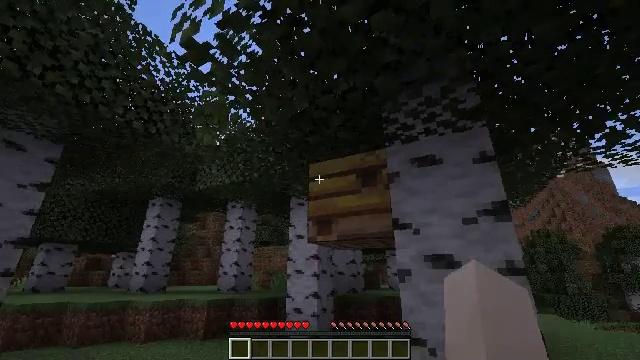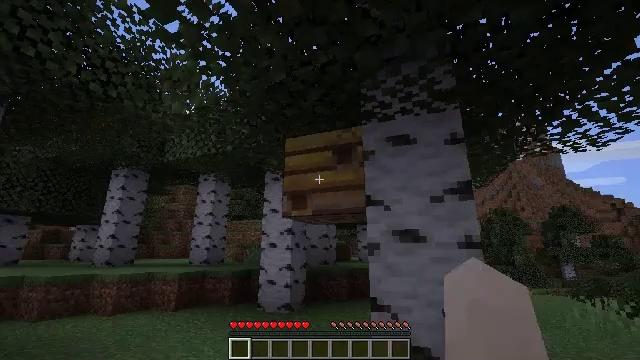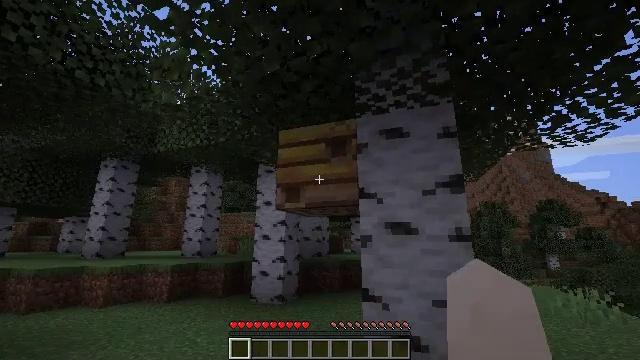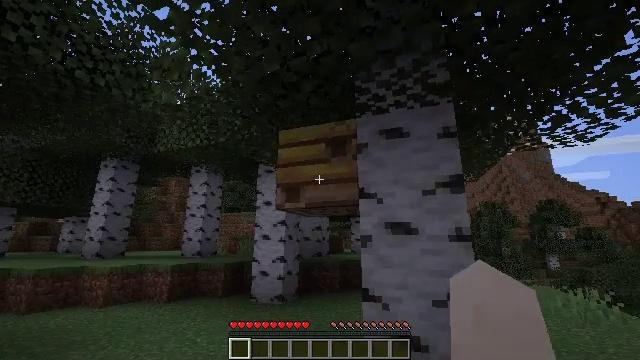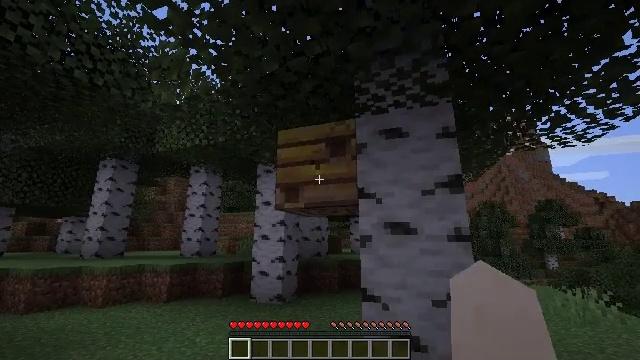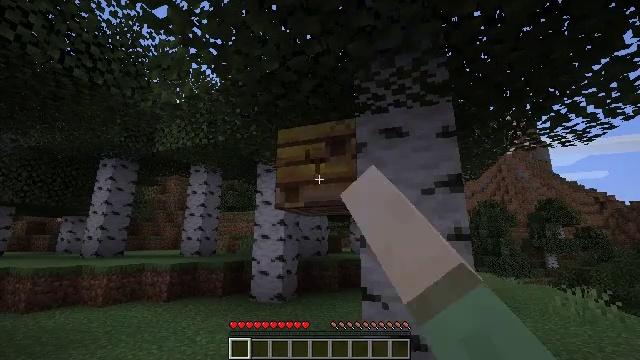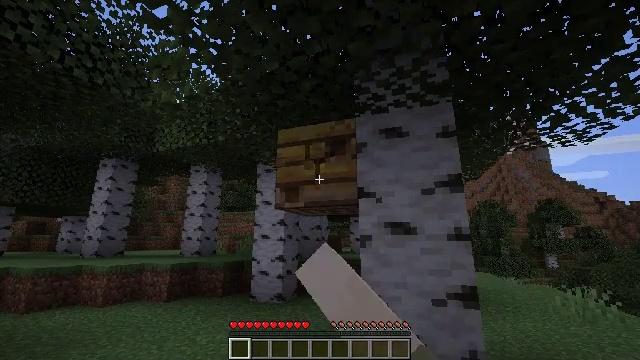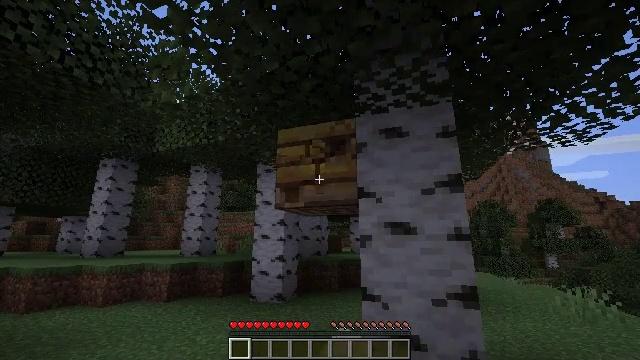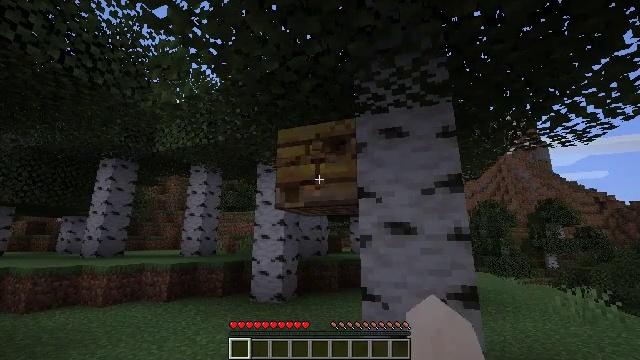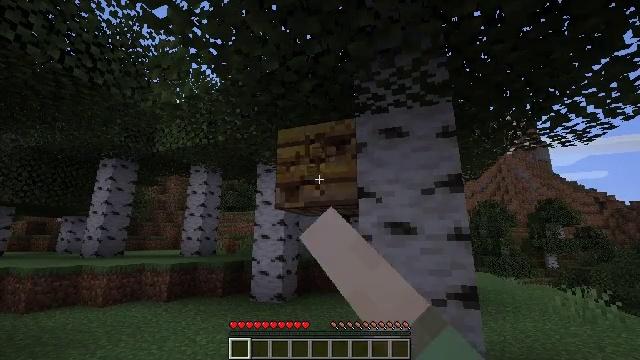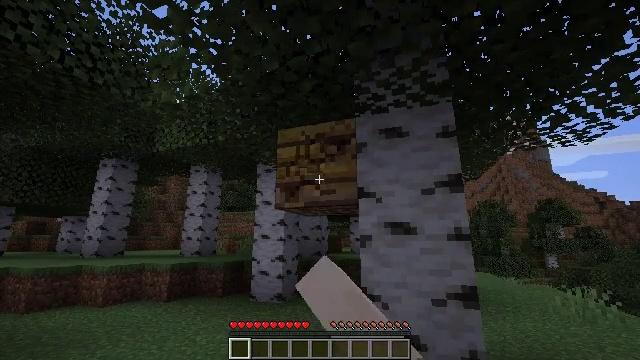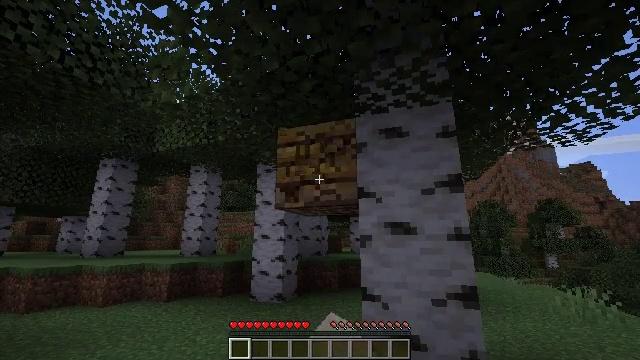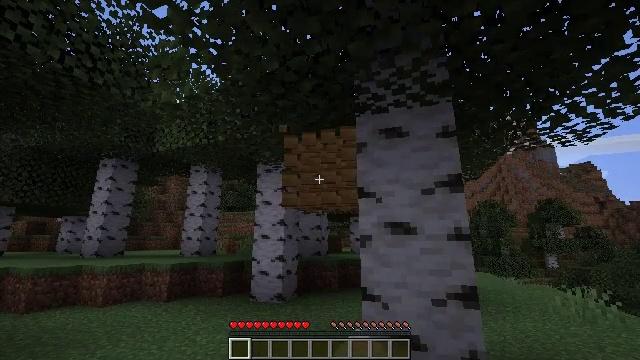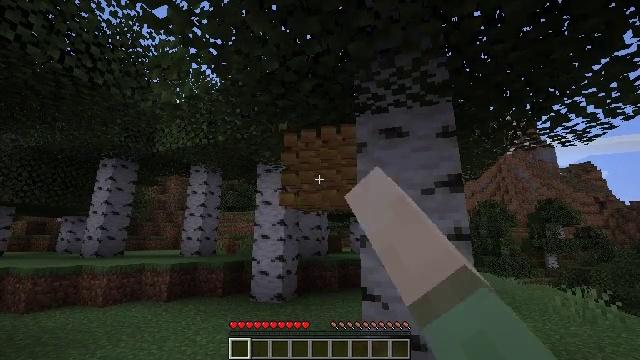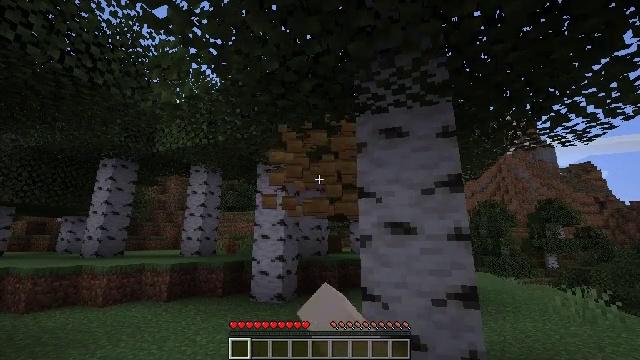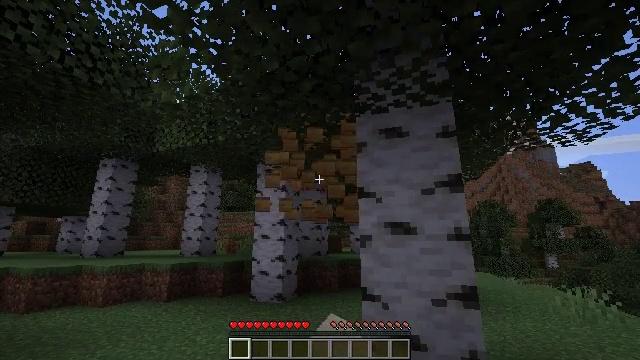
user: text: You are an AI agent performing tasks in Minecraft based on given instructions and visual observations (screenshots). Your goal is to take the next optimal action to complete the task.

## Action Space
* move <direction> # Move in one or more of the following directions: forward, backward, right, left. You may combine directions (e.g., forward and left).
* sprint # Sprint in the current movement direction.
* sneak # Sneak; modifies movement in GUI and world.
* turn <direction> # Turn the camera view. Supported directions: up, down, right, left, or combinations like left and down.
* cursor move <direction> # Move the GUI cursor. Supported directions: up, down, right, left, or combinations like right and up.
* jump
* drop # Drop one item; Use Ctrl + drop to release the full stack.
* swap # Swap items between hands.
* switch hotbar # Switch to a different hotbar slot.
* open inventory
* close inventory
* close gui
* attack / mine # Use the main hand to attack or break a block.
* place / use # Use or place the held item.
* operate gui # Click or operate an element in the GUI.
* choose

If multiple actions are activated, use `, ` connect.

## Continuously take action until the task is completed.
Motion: motion action
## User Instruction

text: Gather bee nest from a tree in the forest.
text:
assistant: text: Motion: turn right and down
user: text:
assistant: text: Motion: turn right and down
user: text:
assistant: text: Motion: no_op
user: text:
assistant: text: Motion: attack / mine
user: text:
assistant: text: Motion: attack / mine
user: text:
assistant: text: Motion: attack / mine
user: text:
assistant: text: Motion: attack / mine
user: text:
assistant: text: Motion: attack / mine
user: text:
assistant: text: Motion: attack / mine
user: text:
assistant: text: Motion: attack / mine
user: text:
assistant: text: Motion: attack / mine
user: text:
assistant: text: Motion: attack / mine
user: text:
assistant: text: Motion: attack / mine
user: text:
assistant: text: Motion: attack / mine
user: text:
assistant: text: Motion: attack / mine
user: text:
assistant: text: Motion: attack / mine
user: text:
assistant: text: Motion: attack / mine
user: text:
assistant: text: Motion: attack / mine